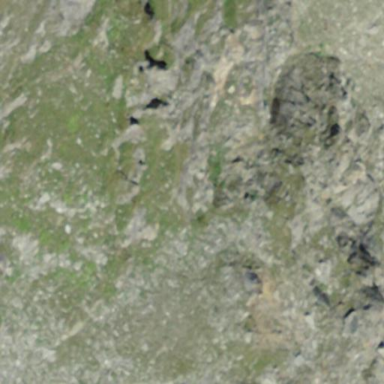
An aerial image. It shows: Landscape dominated by bare rock.